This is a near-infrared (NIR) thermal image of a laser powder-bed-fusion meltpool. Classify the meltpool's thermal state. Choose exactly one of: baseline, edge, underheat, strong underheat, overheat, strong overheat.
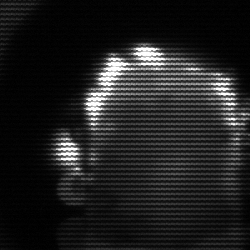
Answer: baseline